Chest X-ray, PA view. Patient: 63 years old, sex F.
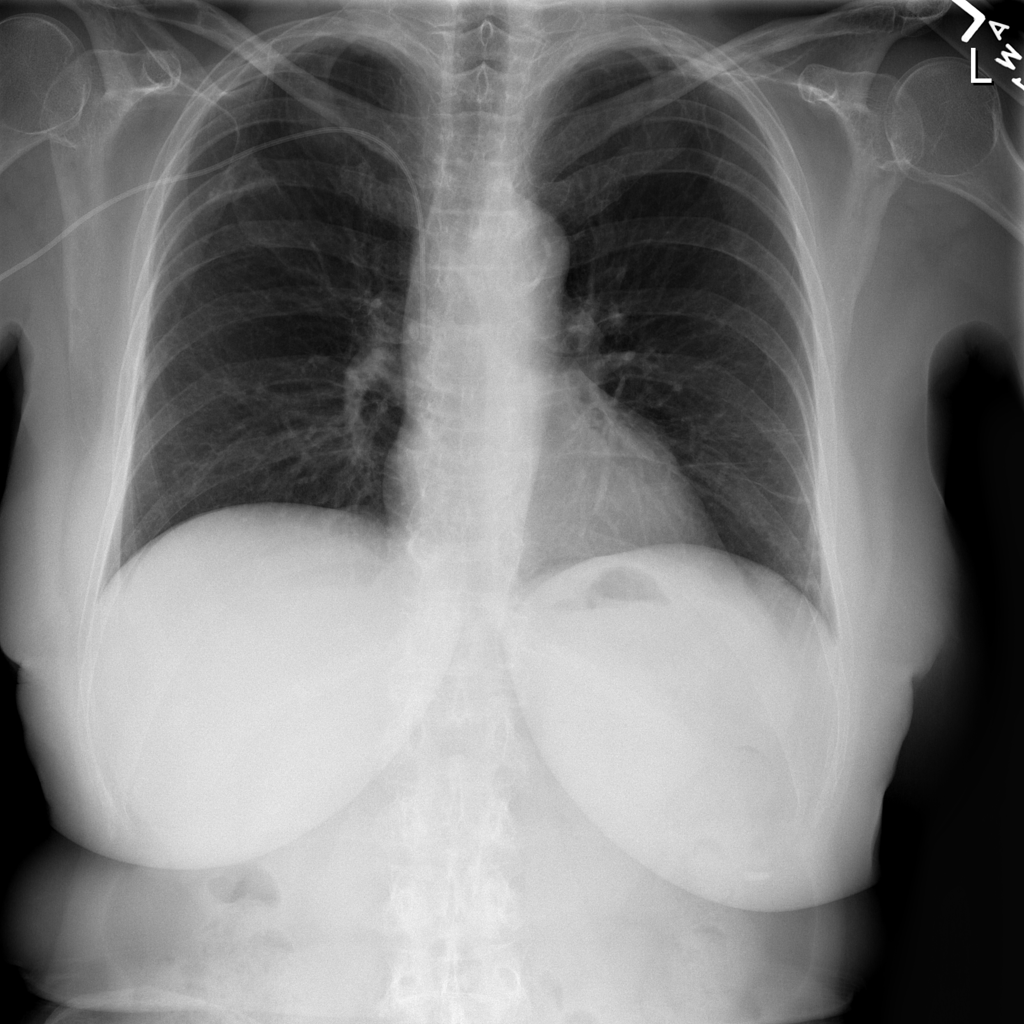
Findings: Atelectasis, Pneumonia